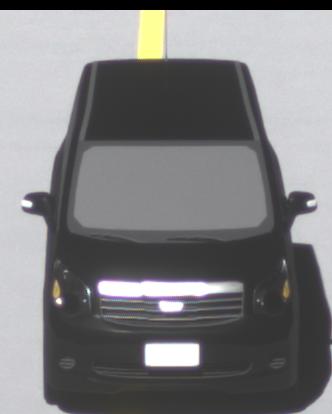
Make: Toyota
Model: Noah
Detailed model: Voxy R70G
Model produced from: 2007
Model produced until: 2013
Doors: 5
Color: black
Road condition: dry road
Daytime: midday
Contrast: high contrast